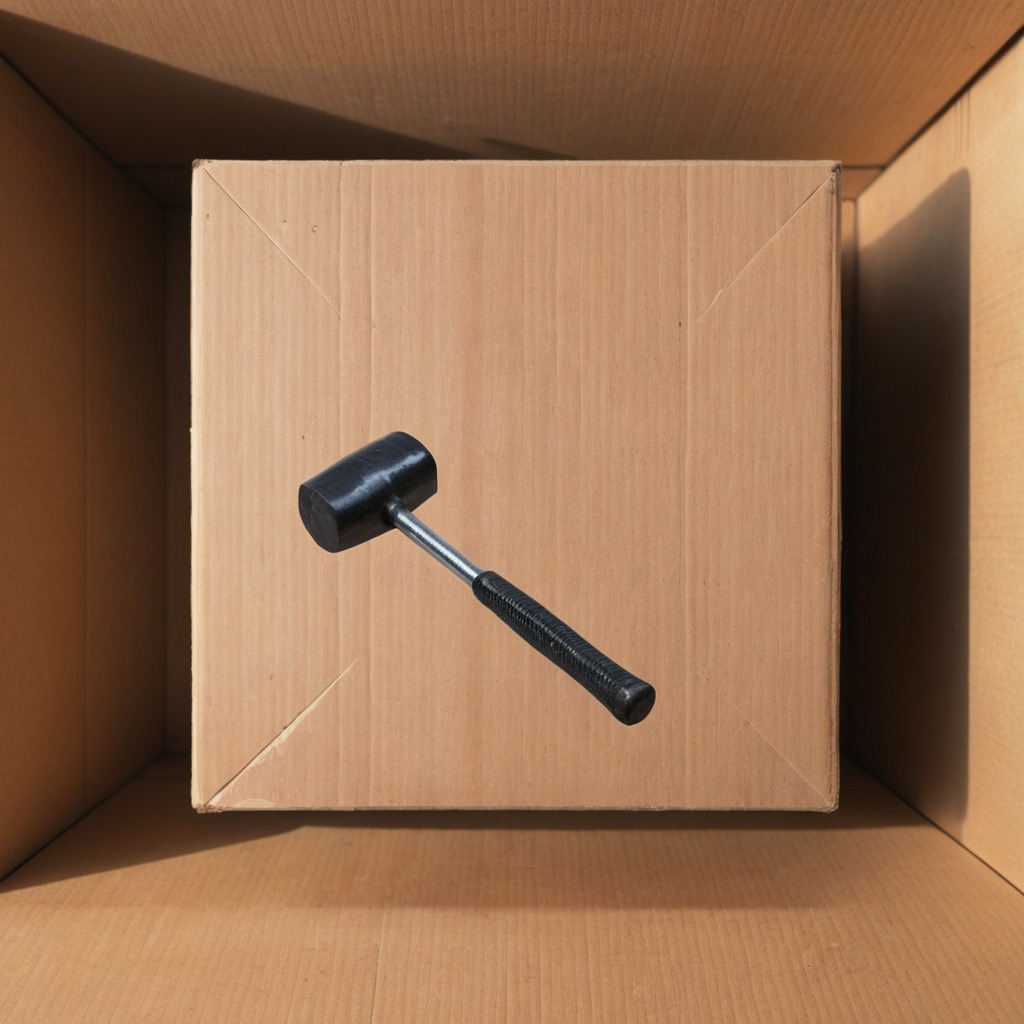
A hammer lies on the clean dry cardboard box surface in an outdoor workshop during daytime bright natural light soft shadows slightly creased but